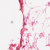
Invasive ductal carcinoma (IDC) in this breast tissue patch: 0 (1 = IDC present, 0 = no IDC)